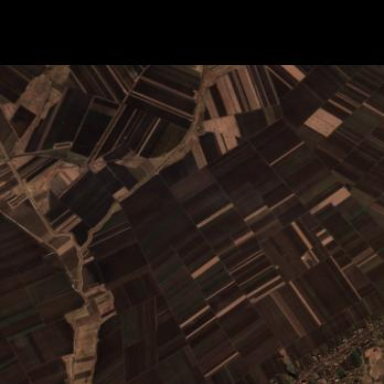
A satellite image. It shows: Picturesque farmland scene.